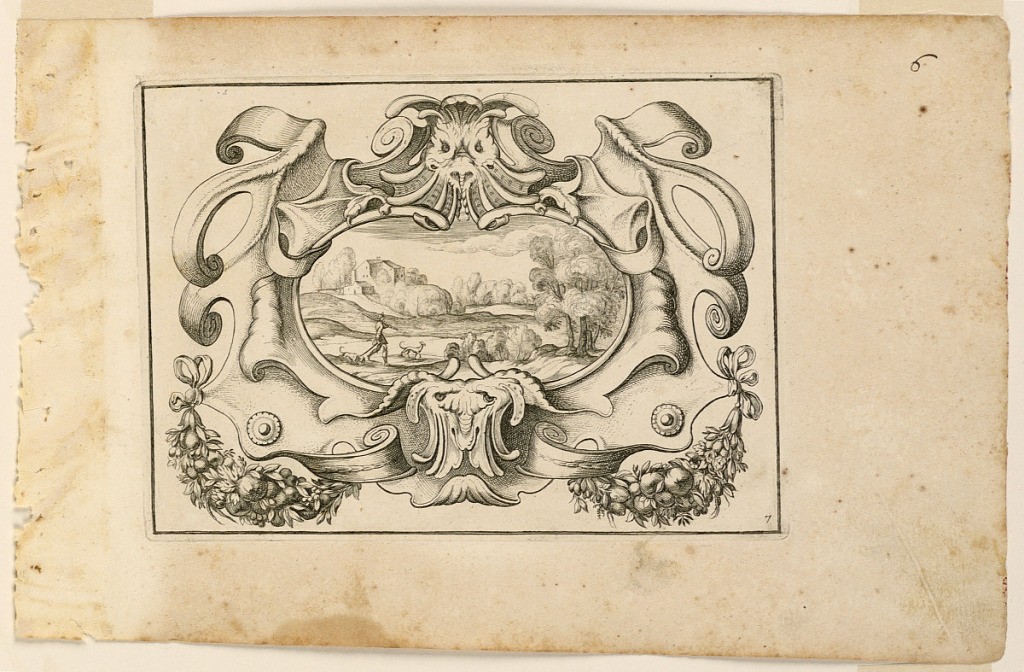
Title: print
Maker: Daniel Rabel, 1578–1637
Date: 1632
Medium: Etching on off white laid paper
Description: Cartouche with a landscape showing a hunter and two dogs. Framing line.